Question: So here is my situation:
I have an iPhone app that is "iPhone only" I have separate icons for iOS 6 and iOS 7. When the app is downloaded on iPad with iOS 7, the iOS 6 is showing. Which icon size do I need to change in order for the iOS 7 icon to be shown on an iPad? I don't have iPad icon sizes showing because it is a "iPhone only" app and I would not like to use the "Asset catalog" because I am not familiar with it.

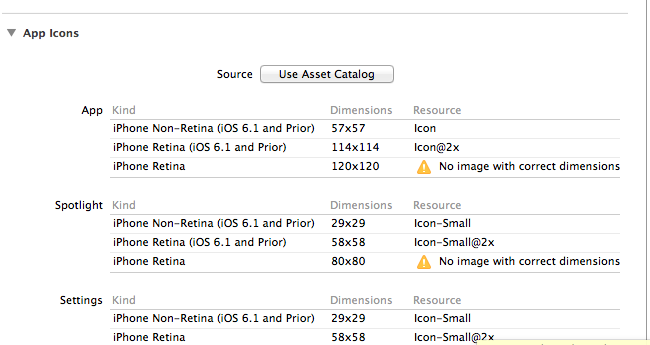
Answer: You need not really worry about how to pass exact size icons for app (be it any iOS-Device combination). The 'Asset catalog' is your right answer & it takes care of everything you are here confused with. You just need to come out of your comfort zone of passing images manually. Once you use the 'Asset catalog', you will never look back.
Read my answer of understanding 'Asset catalog' <URL>.
Now take deep breathe & open 'asset catalog'.